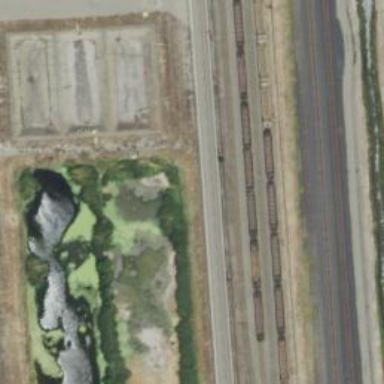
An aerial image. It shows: Railway yard.